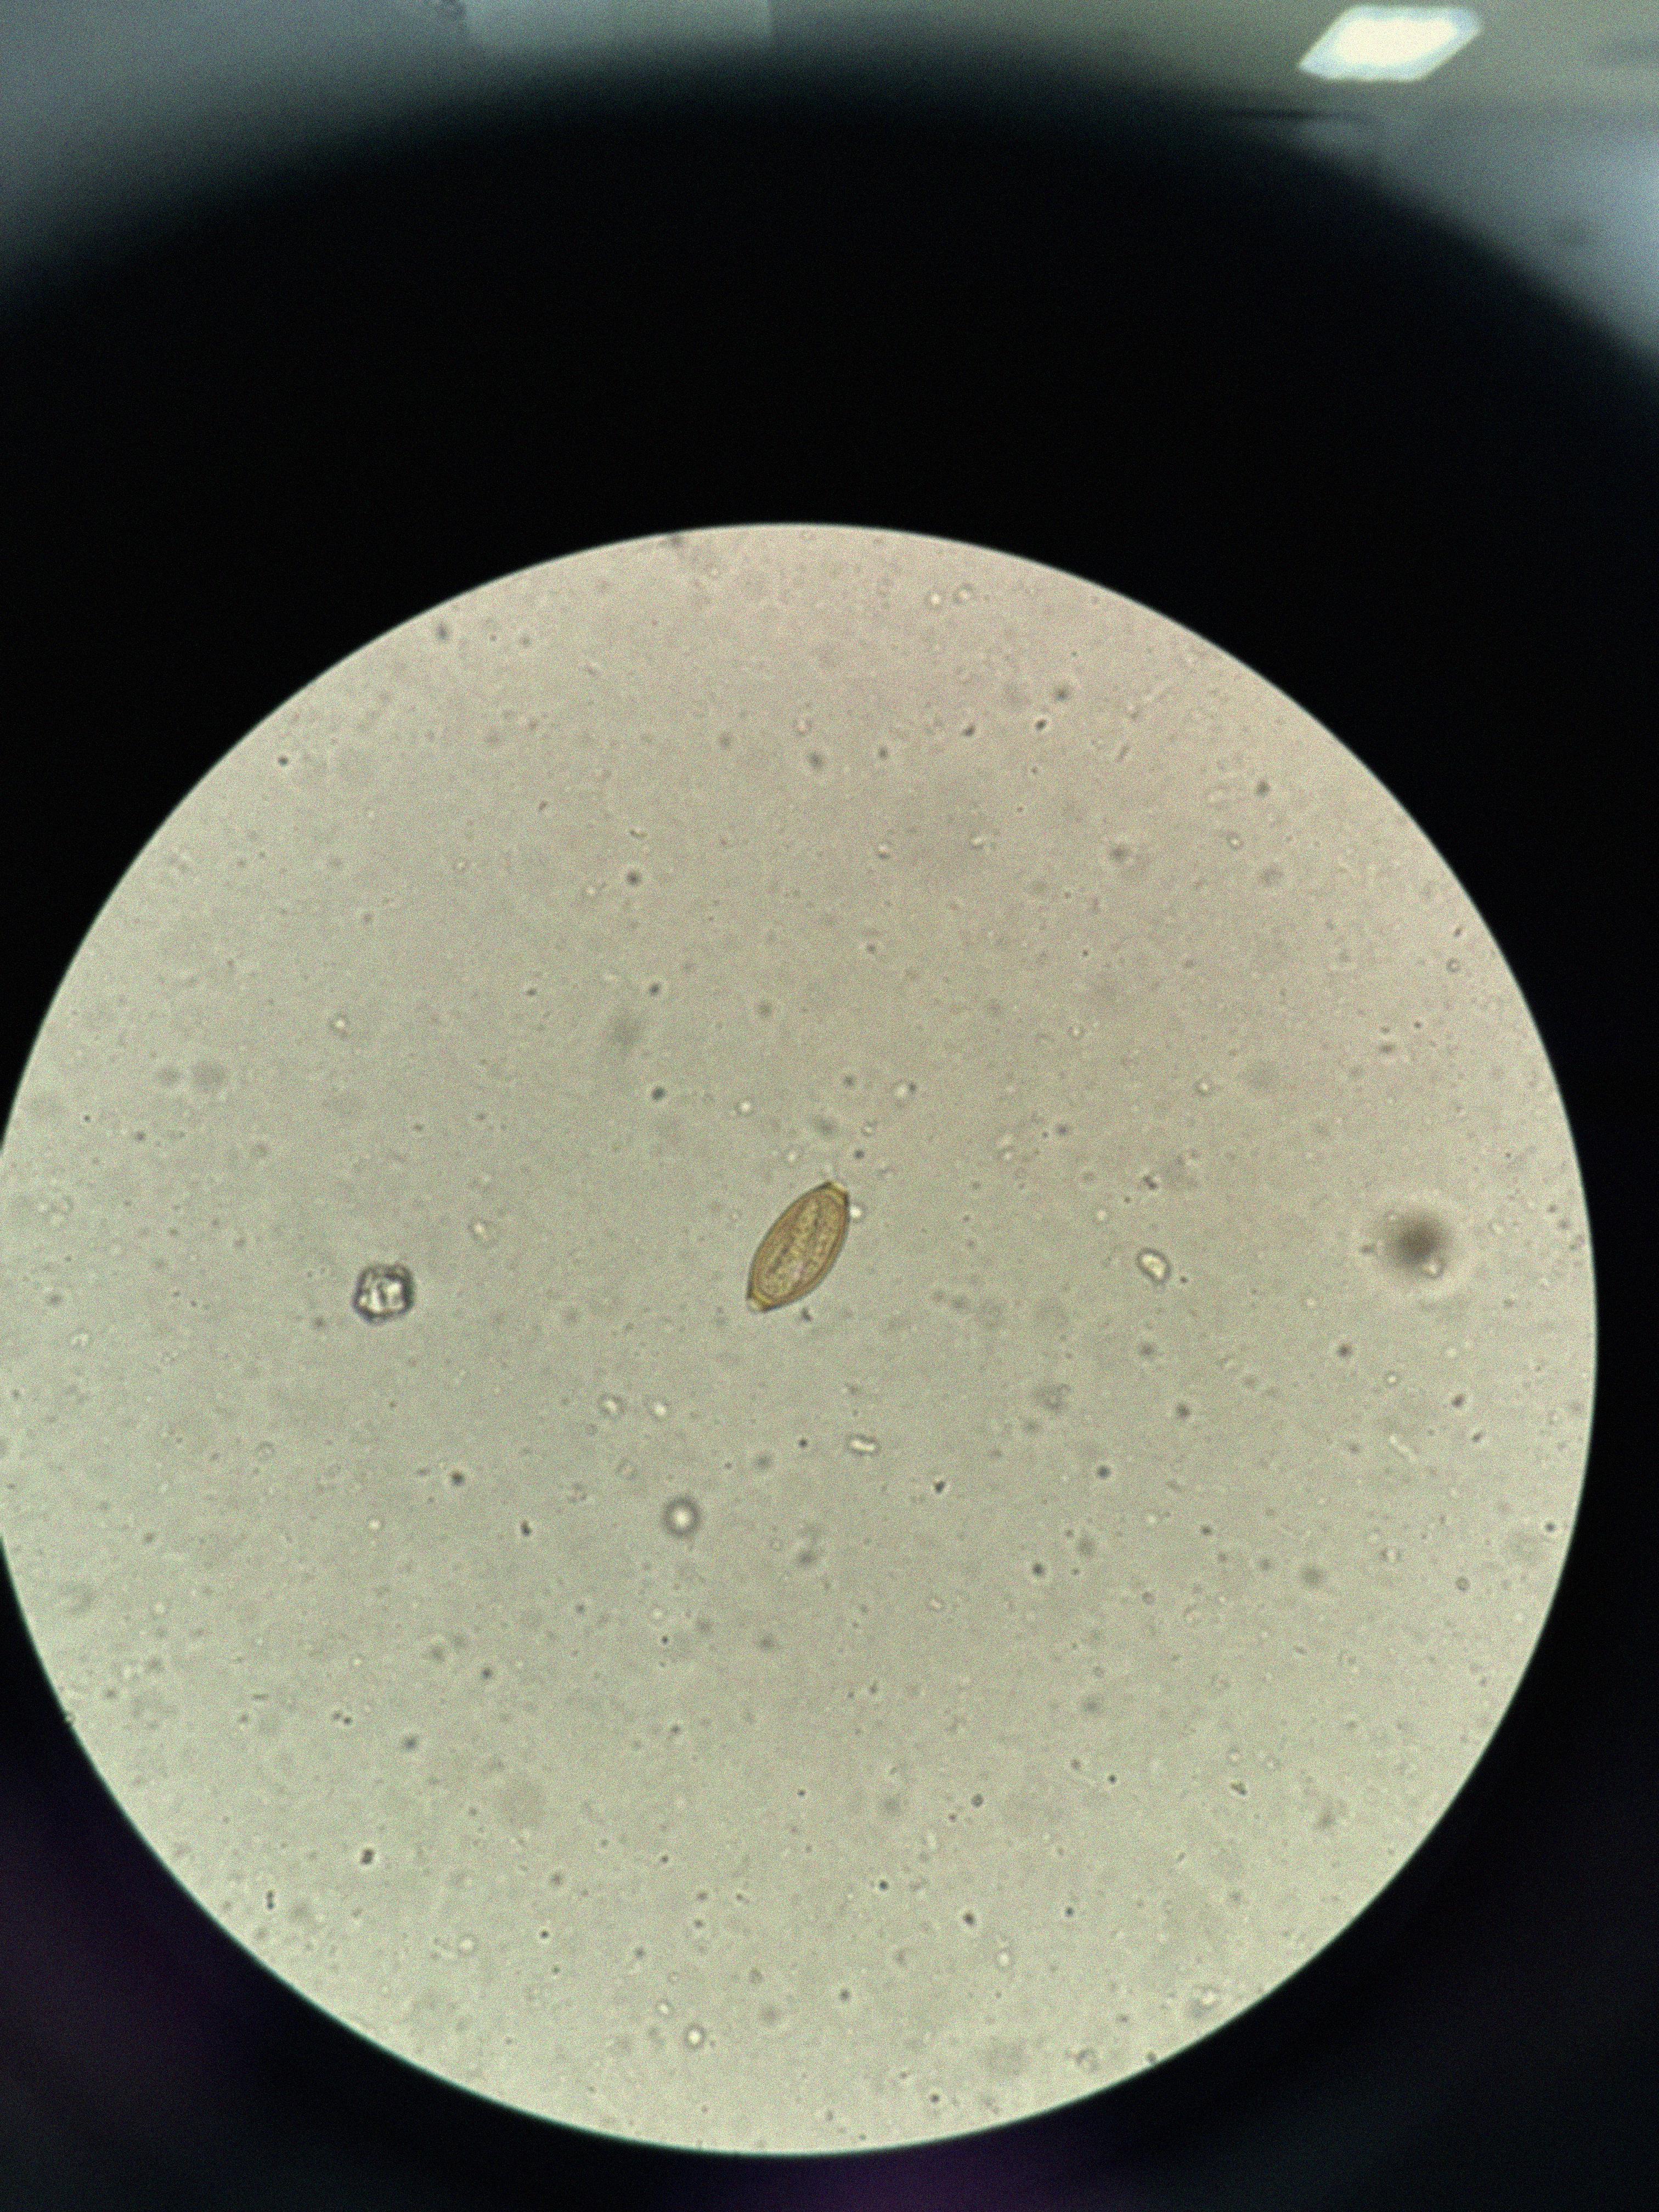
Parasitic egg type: Trichuris trichiura